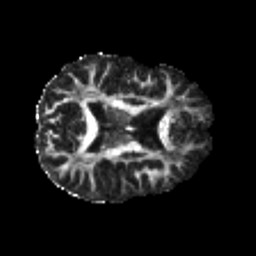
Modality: FA
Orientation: axial
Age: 20
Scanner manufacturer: philips
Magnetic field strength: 3 T
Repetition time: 8.6 s
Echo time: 0.127 s